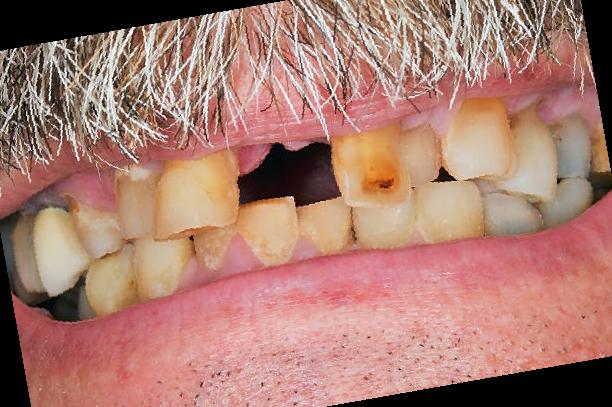
Condition: hypodontia